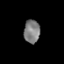
Tissue: prostate
Cell type: T cells
Senescence score: 0.2963
Nuclear area (px): 364
Mean DAPI intensity: 125.151